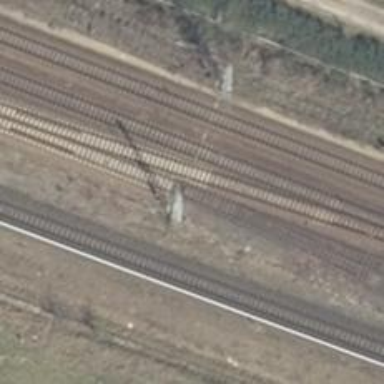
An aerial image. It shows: Railway switch.